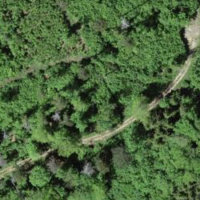
EUNIS habitat code: 44
Species observed at this site:
Melilotus albus